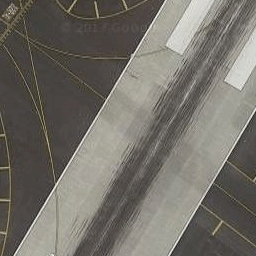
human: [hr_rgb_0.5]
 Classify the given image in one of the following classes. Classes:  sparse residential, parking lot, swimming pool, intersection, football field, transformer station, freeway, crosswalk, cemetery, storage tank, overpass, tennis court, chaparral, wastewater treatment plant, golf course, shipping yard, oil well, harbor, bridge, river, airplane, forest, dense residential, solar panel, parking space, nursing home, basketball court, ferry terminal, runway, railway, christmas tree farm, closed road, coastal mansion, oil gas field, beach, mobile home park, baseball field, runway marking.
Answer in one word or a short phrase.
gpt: runway